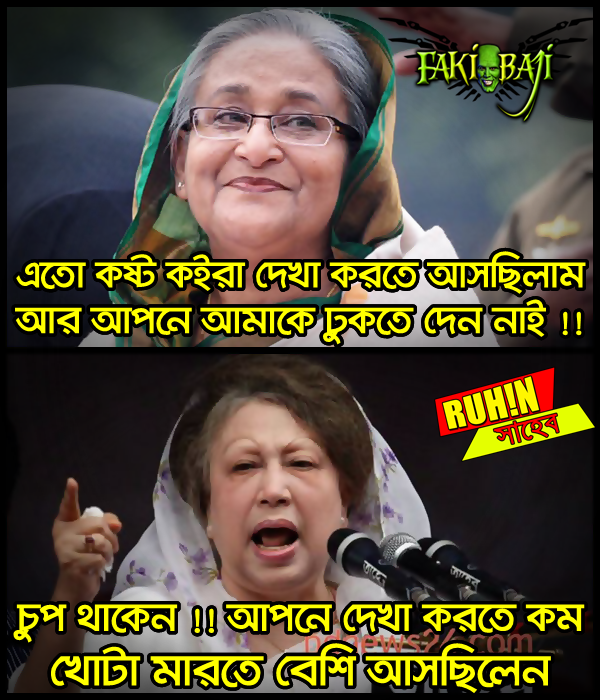
Caption: এতো কষ্ট করে দেখা করতে আসছিলাম আর আপনি আমাকে ঢুকতে দেন নাই!!  চুপ থাকেন!!  আপনে দেখা করতে কম খোটা মারতে বেশি আসছিলেন
Label: non-hate